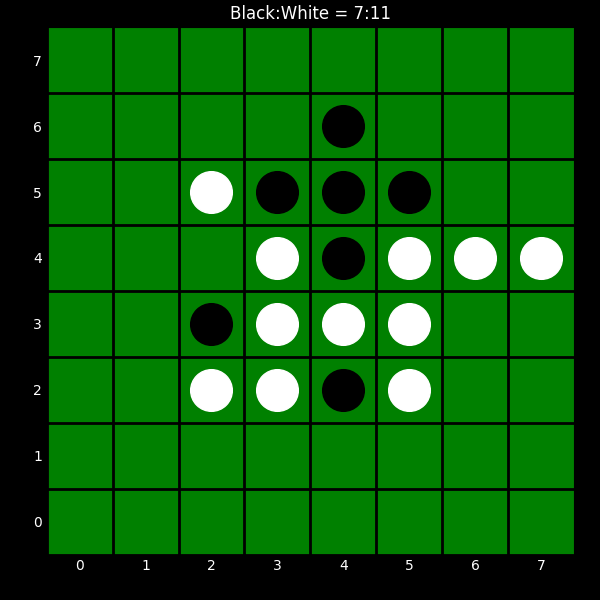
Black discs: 7
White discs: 11